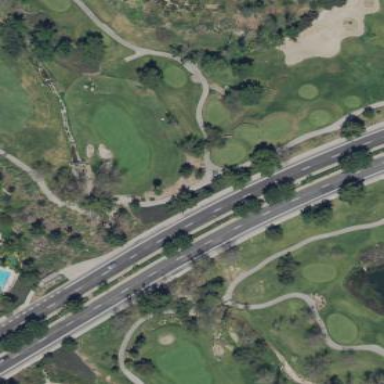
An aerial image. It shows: Rough grassy area used for golf.